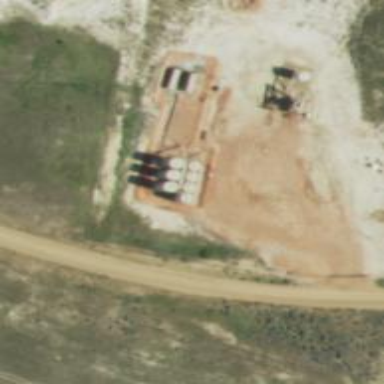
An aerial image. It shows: Storage tank with man-made structure.